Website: apple
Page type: orders-overview
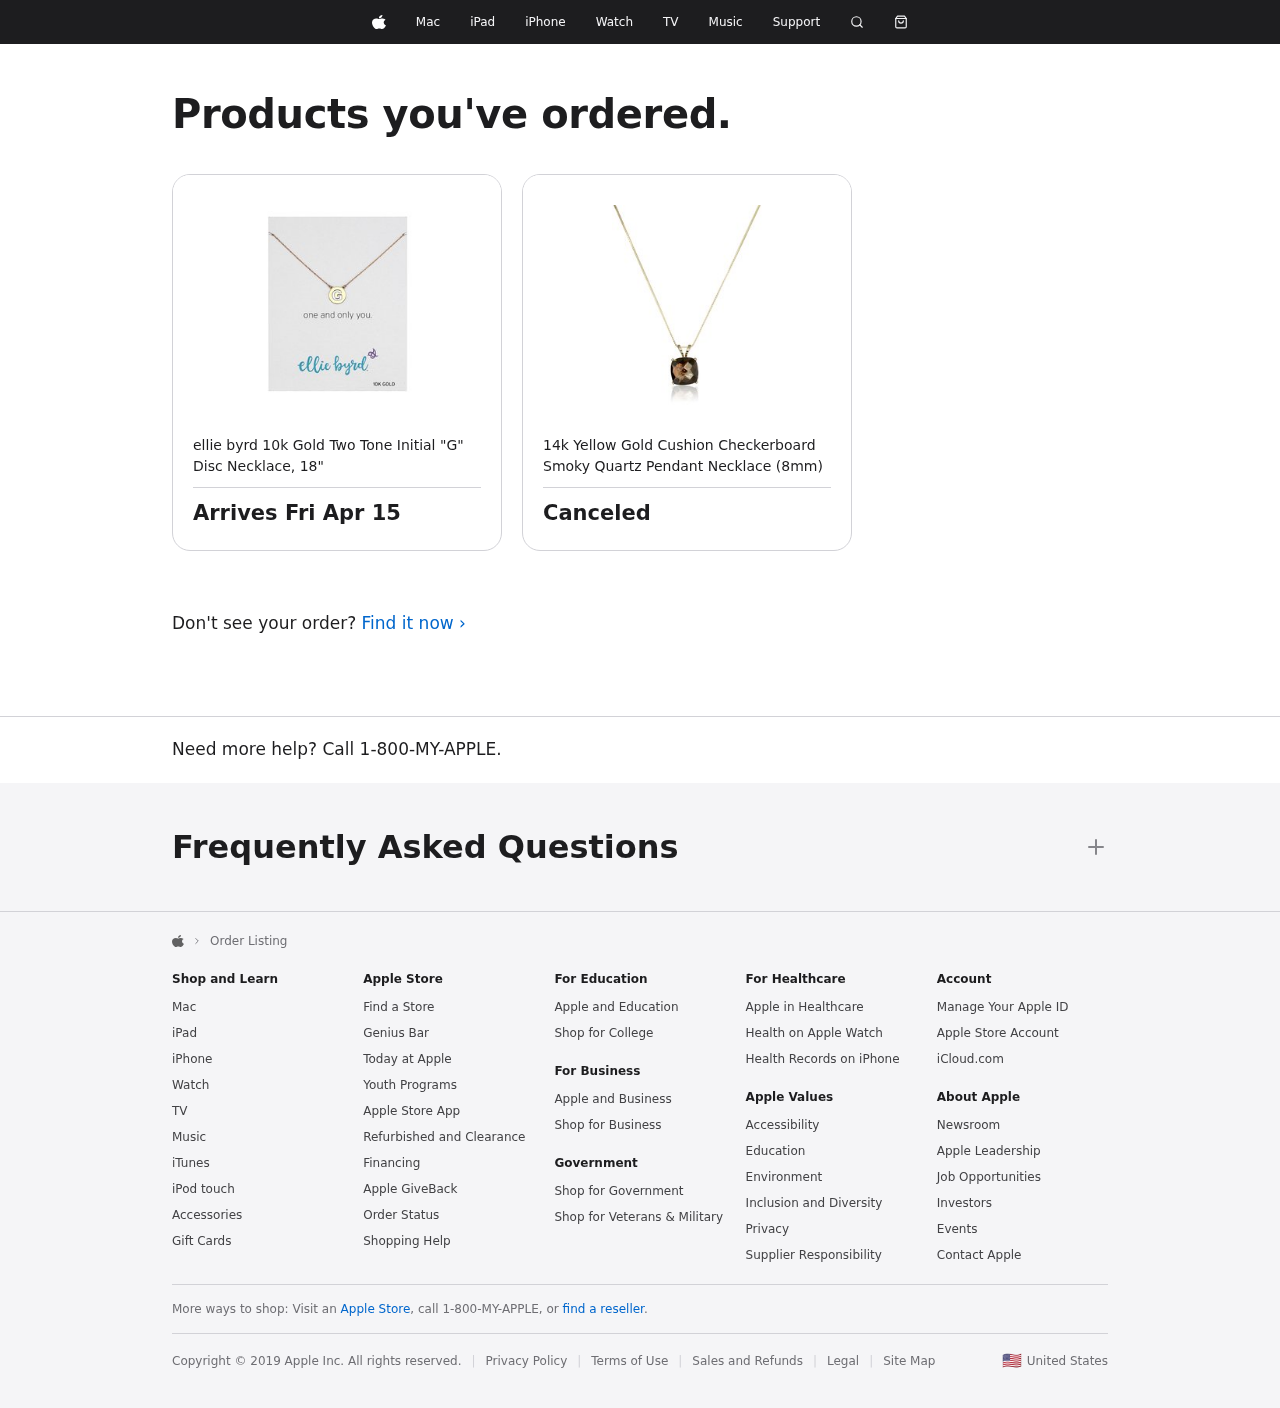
Product elements: key: PRODUCT1_NAME
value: ellie byrd 10k Gold Two Tone Initial "G" Disc Necklace, 18"
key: PRODUCT2_NAME
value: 14k Yellow Gold Cushion Checkerboard Smoky Quartz Pendant Necklace (8mm)
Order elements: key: ORDER_DELIVERY_DATE
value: Arrives Fri Apr 15